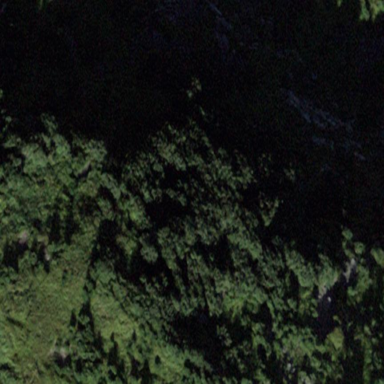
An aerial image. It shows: Beautiful woodland area.